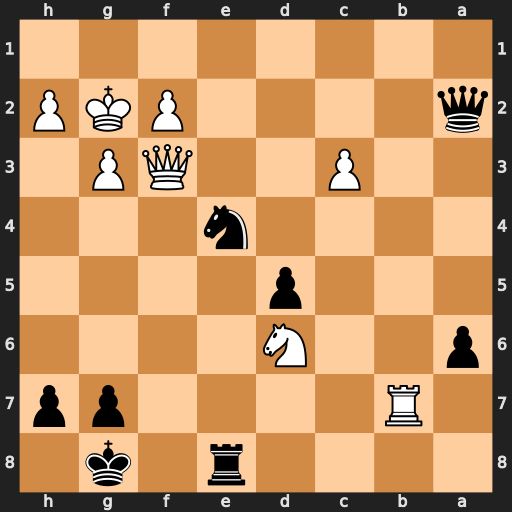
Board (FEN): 4r1k1/1R4pp/p2N4/3p4/4n3/2P2QP1/q4PKP/8
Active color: b
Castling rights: -
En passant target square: -
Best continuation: Nxd6 Rd7 Rf8 Rxd6 Rxf3